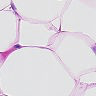
Metastatic tissue present: no